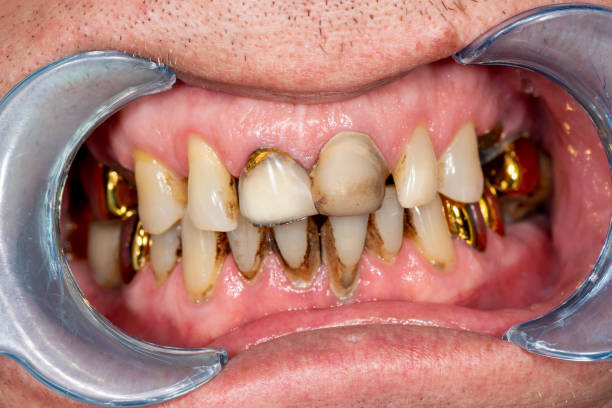
Condition: Calculus